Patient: sex M, age 57
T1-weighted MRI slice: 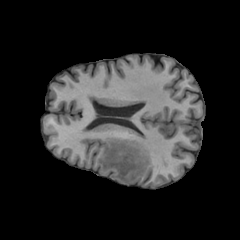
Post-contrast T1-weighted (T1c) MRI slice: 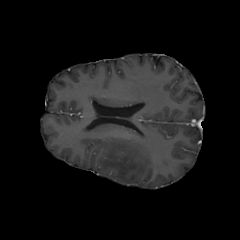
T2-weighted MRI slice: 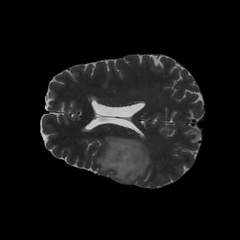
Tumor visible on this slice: yes
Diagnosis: Astrocytoma, IDH-wildtype
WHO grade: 2